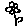
Label: flower